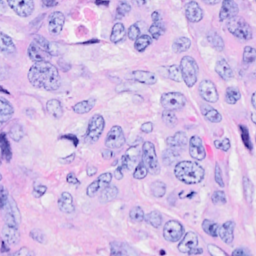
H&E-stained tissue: Breast